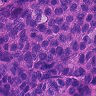
Metastatic tissue present: yes